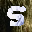
Label: 5